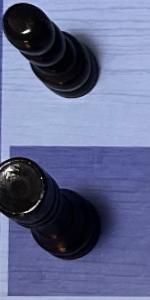
Label: Rook_Black